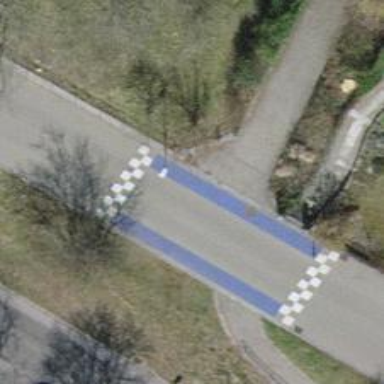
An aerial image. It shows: Table-style traffic calming feature.